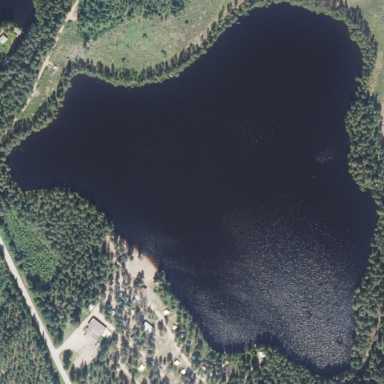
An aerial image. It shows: Pond surrounded by natural water.